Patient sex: F
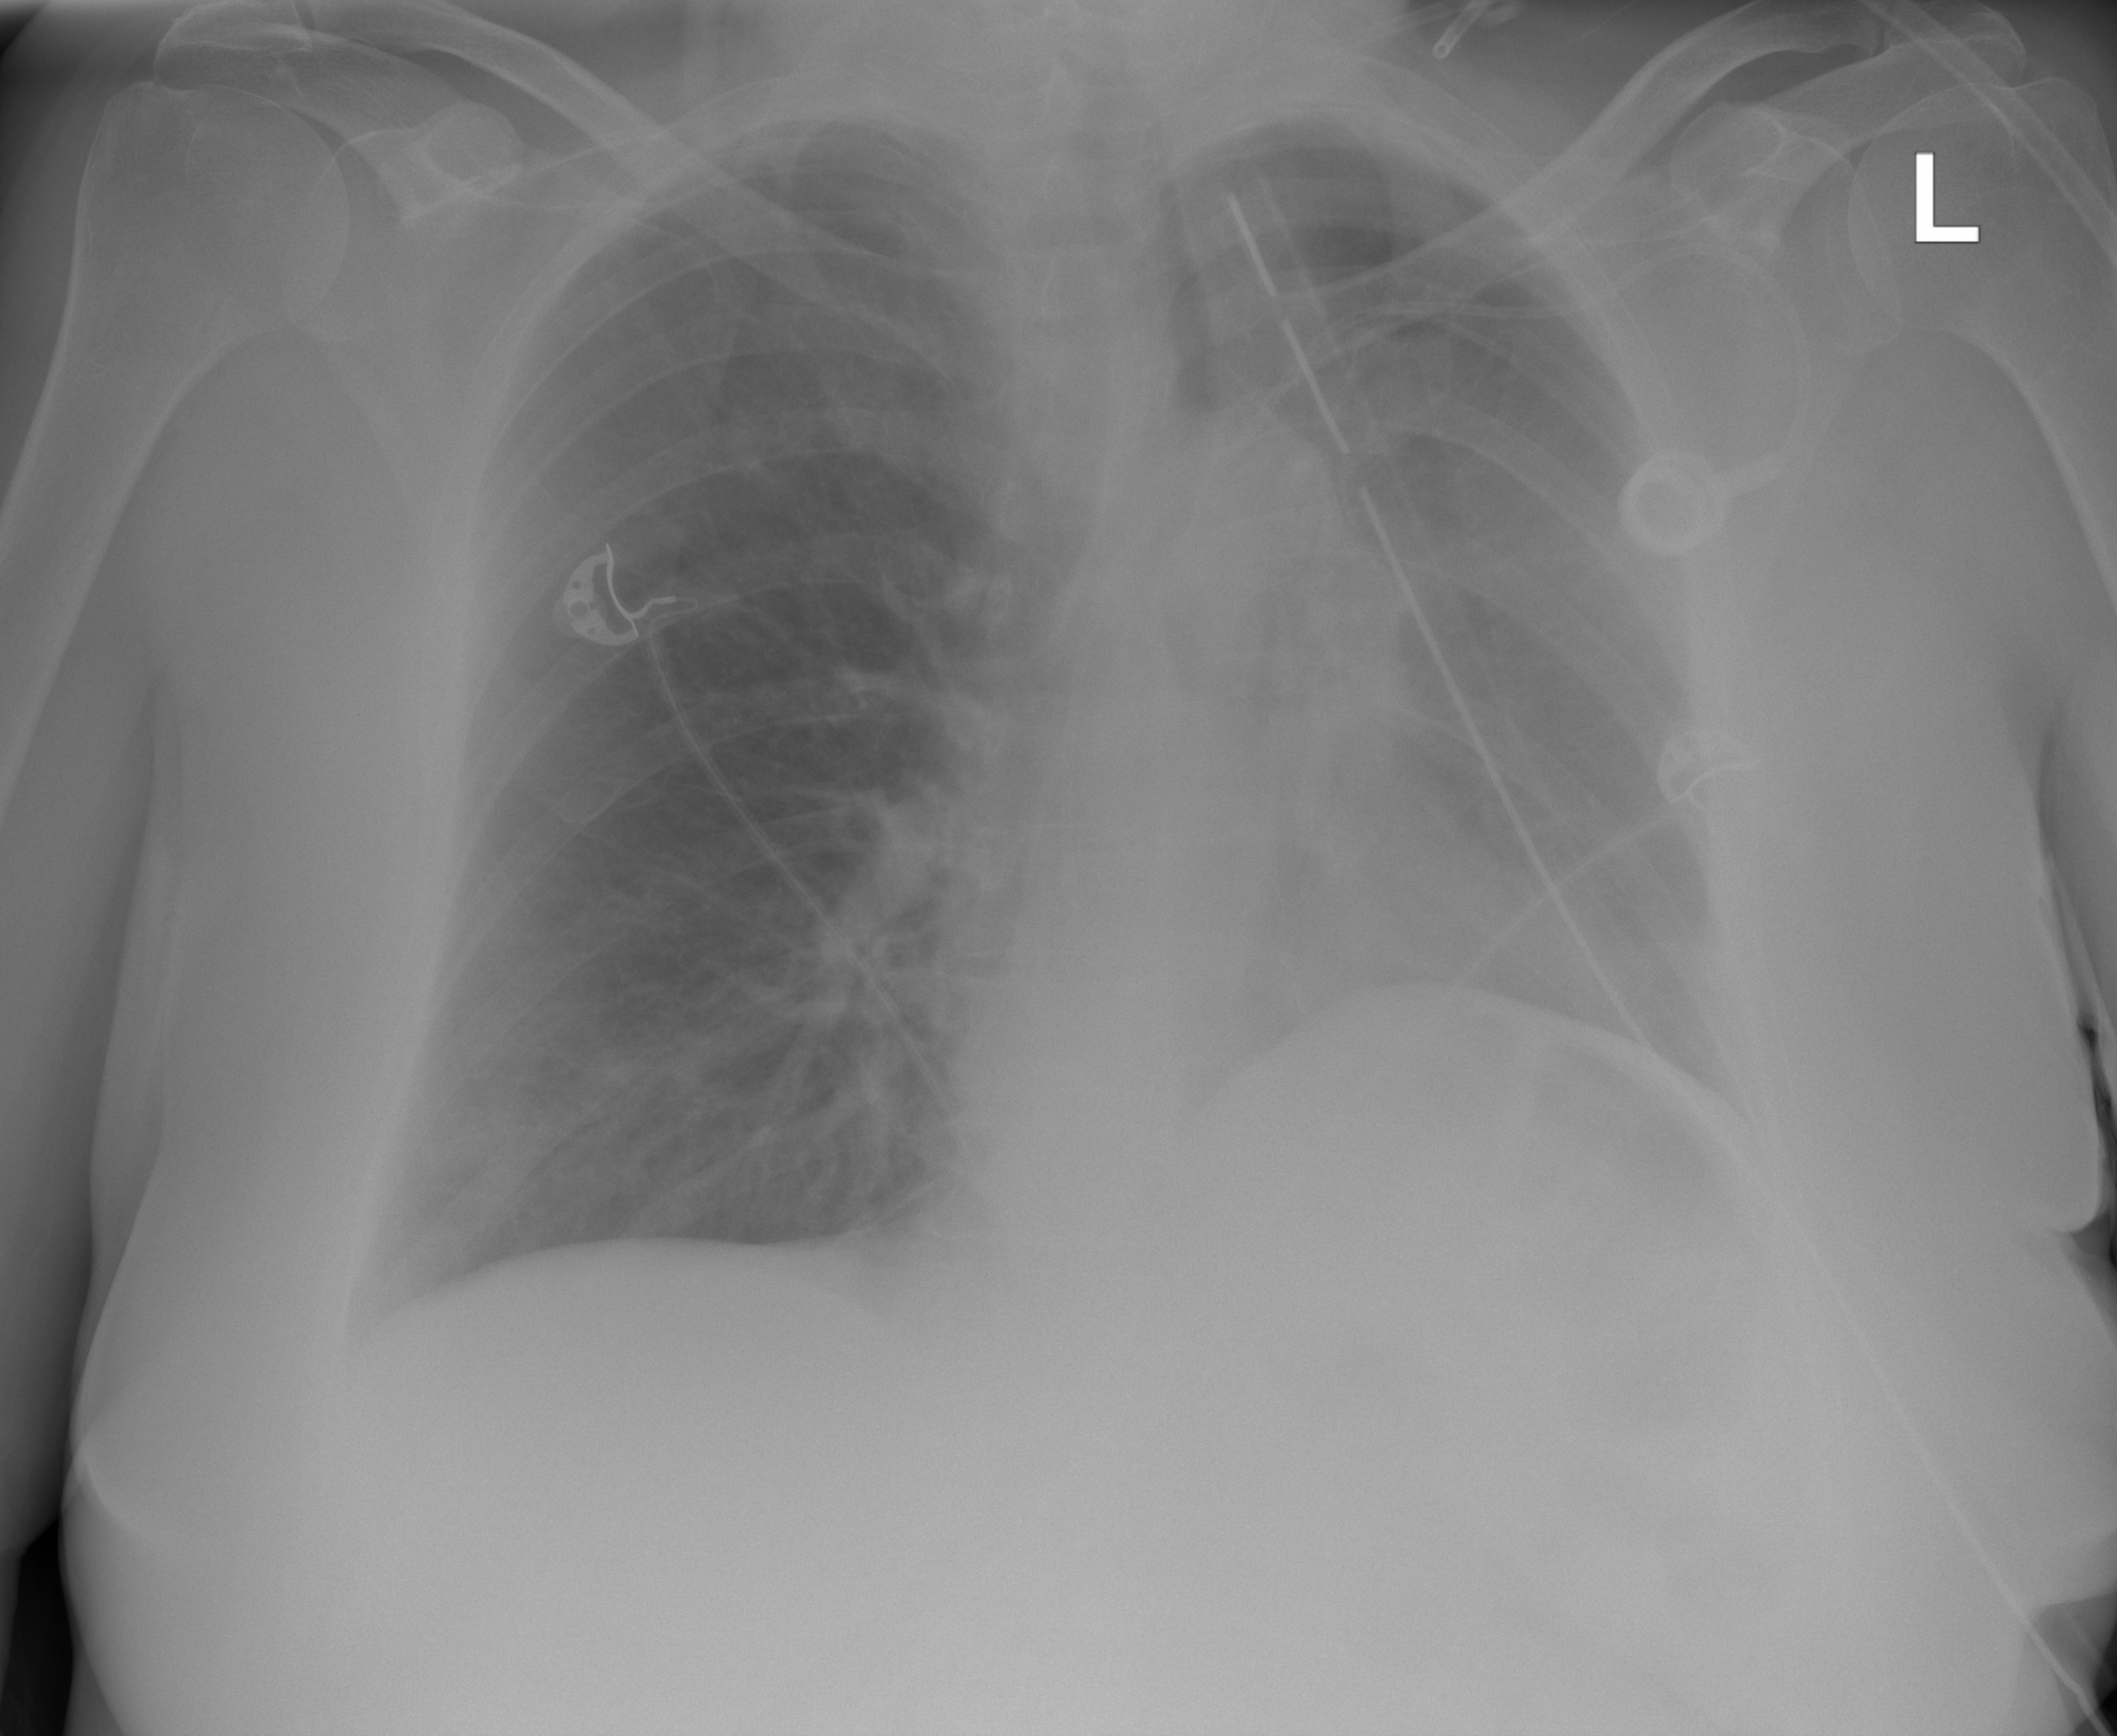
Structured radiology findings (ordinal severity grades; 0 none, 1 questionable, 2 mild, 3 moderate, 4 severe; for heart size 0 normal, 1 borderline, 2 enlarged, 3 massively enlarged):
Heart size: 1
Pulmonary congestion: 2
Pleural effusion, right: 0
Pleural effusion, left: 3
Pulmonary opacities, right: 0
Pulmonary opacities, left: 0
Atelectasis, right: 2
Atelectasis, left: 2